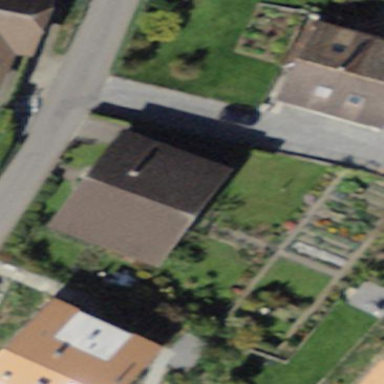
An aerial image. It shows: Residential building.